Interaction volume radius: 5 \u00c5
Interaction volume height: 15 \u00c5
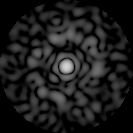
Disorder parameter: 0.7813